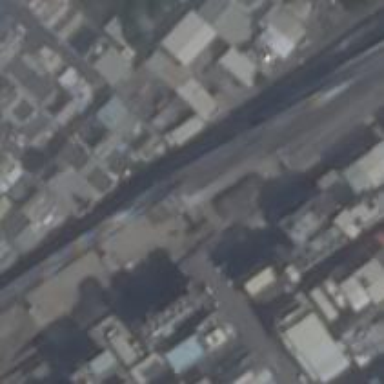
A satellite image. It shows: Viaduct bridge on motorway link.